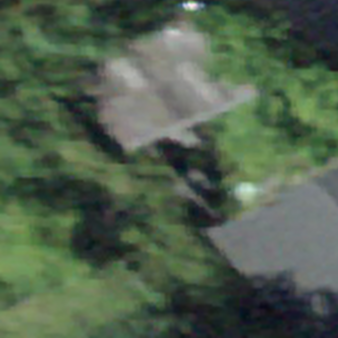
Label: other